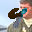
Label: 4